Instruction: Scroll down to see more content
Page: traveler
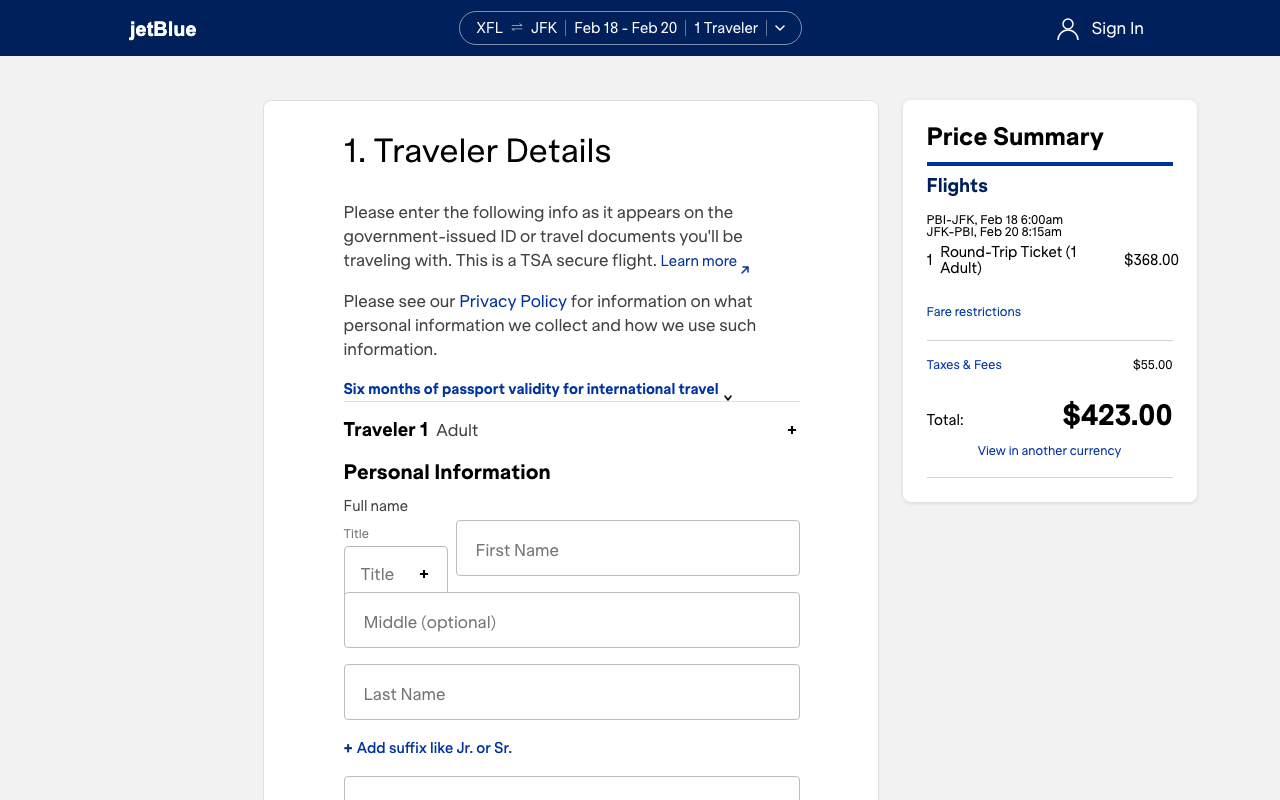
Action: scroll